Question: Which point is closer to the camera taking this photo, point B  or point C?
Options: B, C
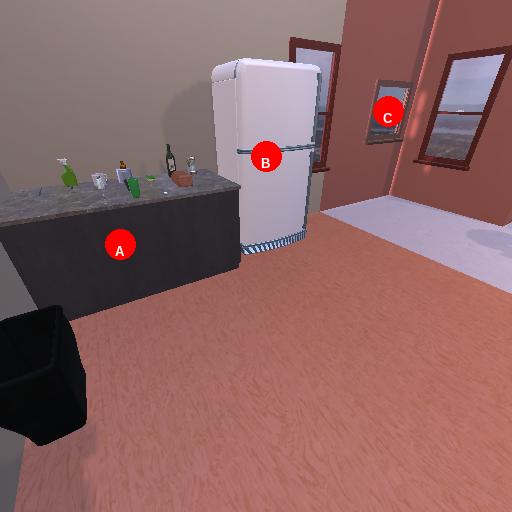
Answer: B